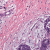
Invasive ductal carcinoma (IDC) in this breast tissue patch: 0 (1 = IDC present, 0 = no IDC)